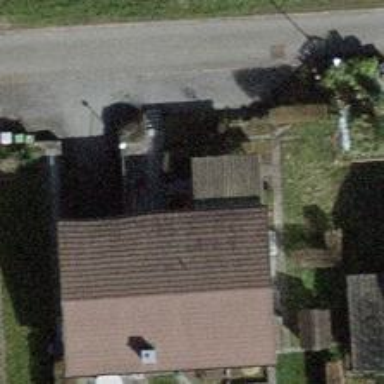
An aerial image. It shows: Residential house.